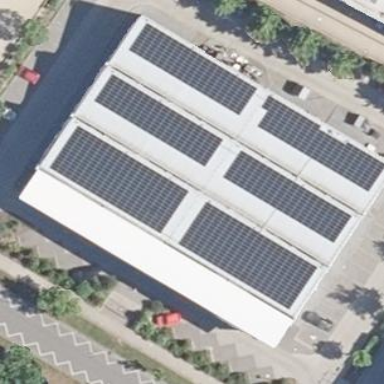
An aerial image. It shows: View of roof of building.